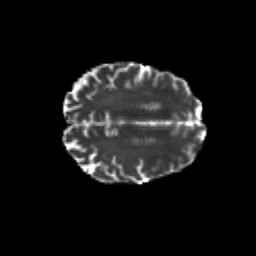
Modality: T2w
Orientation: axial
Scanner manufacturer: siemens
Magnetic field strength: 3 T
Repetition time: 6.8 s
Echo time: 0.093 s